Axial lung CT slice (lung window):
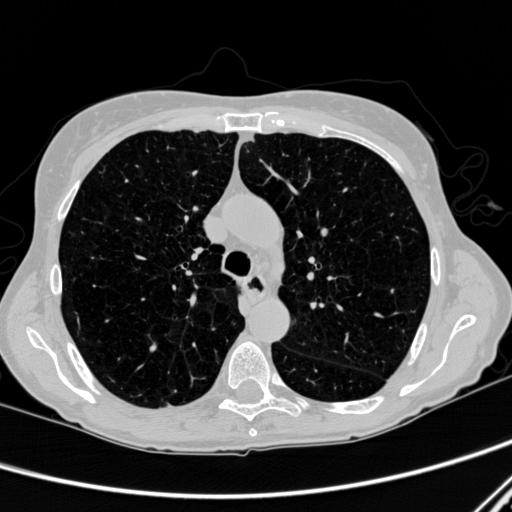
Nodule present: no